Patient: sex M, age 69
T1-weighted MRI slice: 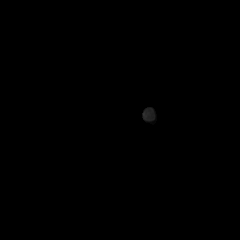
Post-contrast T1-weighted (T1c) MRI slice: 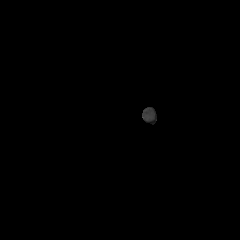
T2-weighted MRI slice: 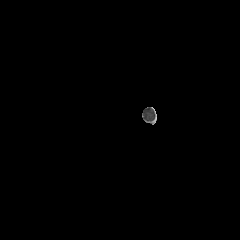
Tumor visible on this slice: no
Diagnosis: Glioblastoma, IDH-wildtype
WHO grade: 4